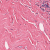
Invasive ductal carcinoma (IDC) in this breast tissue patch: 0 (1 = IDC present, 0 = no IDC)